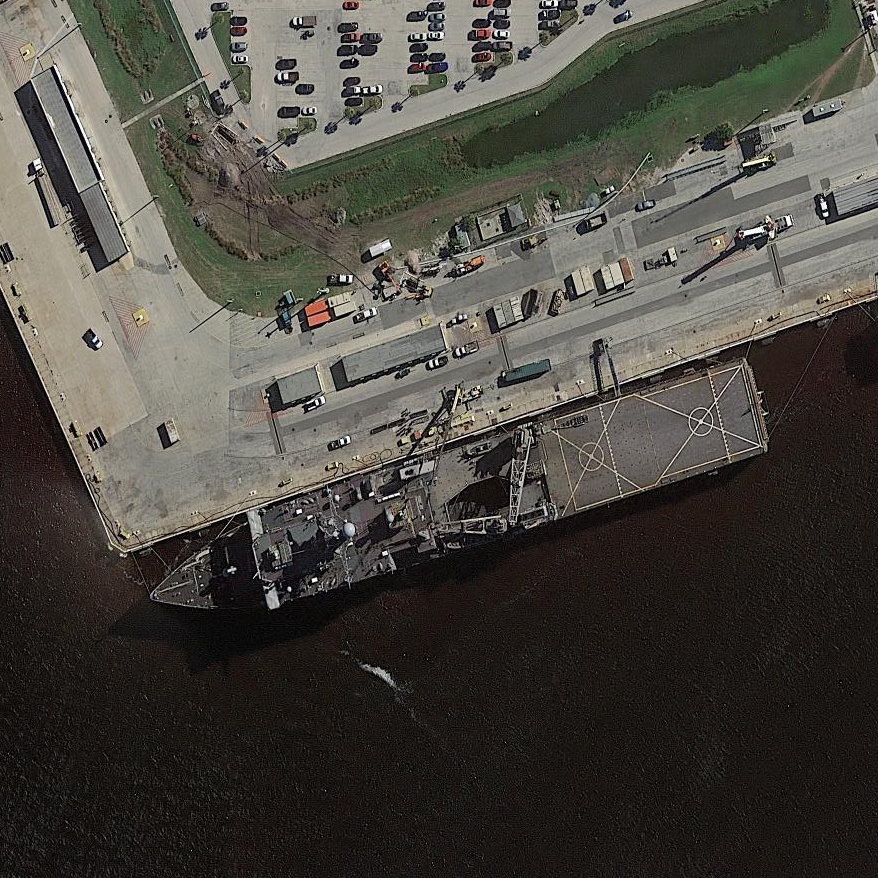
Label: Whitby_Island-class_dock_landing_ship